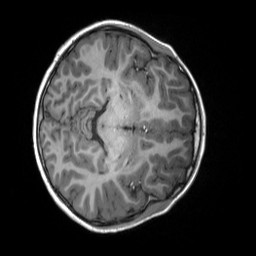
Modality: T1w
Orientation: axial
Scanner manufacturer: siemens
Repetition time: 2.3 s
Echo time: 0.00229 s